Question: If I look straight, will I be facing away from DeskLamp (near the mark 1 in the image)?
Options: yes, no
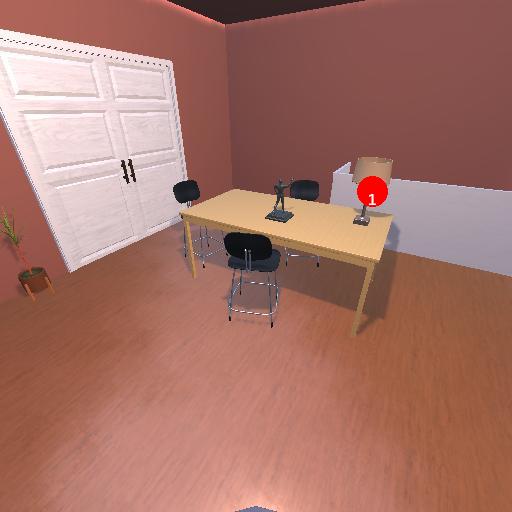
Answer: yes